Question: Look at this simple page:
'''
<!DOCTYPE html PUBLIC "-//W3C//DTD HTML 4.01 Transitional//EN" "http://www.w3.org/TR/html4/loose.dtd">
<html>
<head>
<style type="text/css">
body {padding:20px;}
#outer {background-color:#ff0000;}
#inner {width:500px; border:1px solid #0000ff;}
</style>
</head>
<body>
<div id="outer">
<div id="inner">
<p>Why the hell outer div bg color does not expand?</p>
<p>Why the hell outer div bg color does not expand?</p>
<p>Why the hell outer div bg color does not expand?</p>
</div>
</div>
</body>
</html>
'''
'<div id="inner">' (i.e. '500px' in this example) and , you will see that the right side of the inner div does not have the red background anymore:

'outer <div>''inner <div>' (I still need the 'outer div' background to expand to full browser width so it can not be set to 'width:500px;' too).
in other words I would like to see the red background color of the outer div to fill the total 500px width of the inner div and not to shrink to browser size leaving the right side of the inner div with no red background. In order to do this I can not simply set the outer div to be 500px too because when browser is expanded I need the red background color to expand too.
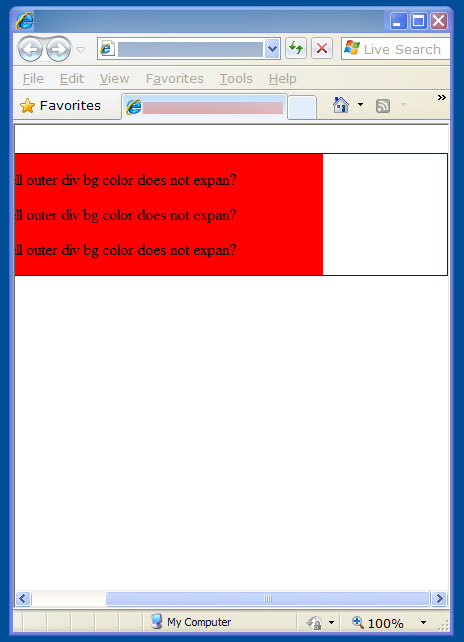
Answer: Add this to your css
'''
#outer {background-color:#ff0000; min-width: 500px;}
'''